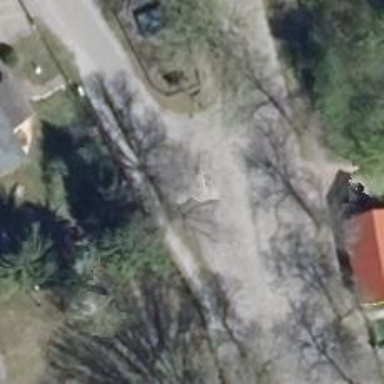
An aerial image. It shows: Residential road.